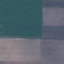
Land use / land cover: AnnualCrop